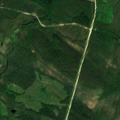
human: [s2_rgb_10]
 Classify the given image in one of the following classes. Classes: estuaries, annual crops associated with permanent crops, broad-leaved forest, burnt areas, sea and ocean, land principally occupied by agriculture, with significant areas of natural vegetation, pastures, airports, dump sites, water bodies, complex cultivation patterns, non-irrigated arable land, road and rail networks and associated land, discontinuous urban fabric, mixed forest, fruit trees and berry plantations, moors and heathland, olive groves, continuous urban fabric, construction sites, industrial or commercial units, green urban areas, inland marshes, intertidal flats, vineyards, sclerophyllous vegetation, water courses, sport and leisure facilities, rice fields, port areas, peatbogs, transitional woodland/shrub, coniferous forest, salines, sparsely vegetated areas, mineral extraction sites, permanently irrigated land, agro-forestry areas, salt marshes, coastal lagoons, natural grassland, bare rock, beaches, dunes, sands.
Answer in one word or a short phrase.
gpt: coniferous forest, mixed forest, transitional woodland/shrub